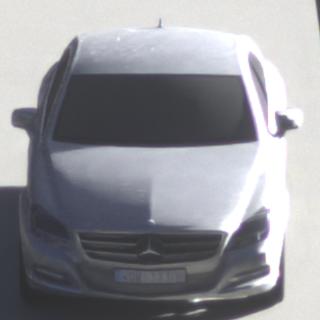
Make: Mercedes-Benz
Model: CLS Coupé 350
Detailed model: CLS-Class (218) Coupé
Model produced from: 2011/01
Model produced until: 2014/07
Doors: 4
Color: white
Road condition: dry road
Daytime: morning or afternoon
Contrast: medium contrast